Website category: sports
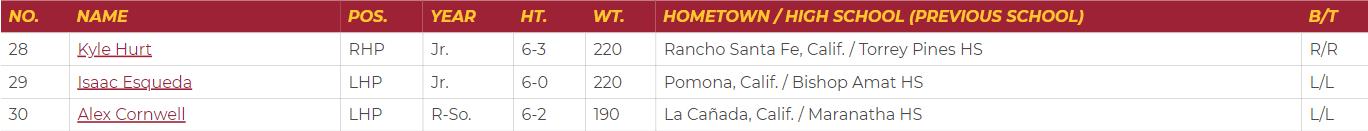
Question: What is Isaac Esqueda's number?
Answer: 29

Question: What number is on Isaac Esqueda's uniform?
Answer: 29

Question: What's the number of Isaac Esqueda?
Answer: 29

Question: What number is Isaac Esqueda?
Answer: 29

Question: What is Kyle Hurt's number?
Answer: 28

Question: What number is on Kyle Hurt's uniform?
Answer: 28

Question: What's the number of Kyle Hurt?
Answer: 28

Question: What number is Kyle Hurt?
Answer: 28

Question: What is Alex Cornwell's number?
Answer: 30

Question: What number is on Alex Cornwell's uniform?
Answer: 30

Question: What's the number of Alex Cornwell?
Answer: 30

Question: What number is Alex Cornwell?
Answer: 30

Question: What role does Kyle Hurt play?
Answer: RHP

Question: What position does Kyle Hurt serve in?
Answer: RHP

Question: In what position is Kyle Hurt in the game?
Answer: RHP

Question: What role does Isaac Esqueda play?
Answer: LHP

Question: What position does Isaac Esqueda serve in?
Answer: LHP

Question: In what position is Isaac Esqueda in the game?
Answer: LHP

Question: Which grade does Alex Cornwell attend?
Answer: R-So.

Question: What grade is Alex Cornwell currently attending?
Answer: R-So.

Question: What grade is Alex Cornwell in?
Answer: R-So.

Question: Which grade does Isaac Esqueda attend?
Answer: Jr.

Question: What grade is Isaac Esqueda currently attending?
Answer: Jr.

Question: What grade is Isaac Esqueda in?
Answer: Jr.

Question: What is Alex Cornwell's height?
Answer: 6-2

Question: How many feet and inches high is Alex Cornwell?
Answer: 6-2

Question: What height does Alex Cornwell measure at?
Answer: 6-2

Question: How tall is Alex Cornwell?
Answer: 6-2

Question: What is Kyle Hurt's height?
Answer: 6-3

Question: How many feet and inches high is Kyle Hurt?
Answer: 6-3

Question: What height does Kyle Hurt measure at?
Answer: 6-3

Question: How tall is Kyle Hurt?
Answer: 6-3

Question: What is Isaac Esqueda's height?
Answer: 6-0

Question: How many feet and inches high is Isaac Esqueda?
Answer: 6-0

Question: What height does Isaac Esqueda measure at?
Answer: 6-0

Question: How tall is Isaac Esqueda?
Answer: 6-0

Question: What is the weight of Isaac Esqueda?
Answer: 220

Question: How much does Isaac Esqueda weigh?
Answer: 220

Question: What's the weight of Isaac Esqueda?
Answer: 220

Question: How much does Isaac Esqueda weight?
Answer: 220

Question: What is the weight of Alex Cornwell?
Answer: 190

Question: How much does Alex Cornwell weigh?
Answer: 190

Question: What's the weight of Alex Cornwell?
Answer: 190

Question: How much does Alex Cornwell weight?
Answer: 190

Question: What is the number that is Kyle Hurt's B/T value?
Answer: R/R

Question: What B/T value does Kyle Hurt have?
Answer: R/R

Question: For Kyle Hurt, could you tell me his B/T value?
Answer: R/R

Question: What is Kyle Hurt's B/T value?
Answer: R/R

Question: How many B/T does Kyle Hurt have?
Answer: R/R

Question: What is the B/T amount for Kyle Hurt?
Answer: R/R

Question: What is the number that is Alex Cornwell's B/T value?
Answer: L/L

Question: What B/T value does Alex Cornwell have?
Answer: L/L

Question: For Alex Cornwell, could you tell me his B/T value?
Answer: L/L

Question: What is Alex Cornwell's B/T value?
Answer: L/L

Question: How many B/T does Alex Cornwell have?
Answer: L/L

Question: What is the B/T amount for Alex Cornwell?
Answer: L/L

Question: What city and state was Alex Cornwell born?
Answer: La Caada, Calif.

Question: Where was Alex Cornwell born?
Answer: La Caada, Calif.

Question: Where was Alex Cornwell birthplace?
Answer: La Caada, Calif.

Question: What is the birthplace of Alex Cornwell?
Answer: La Caada, Calif.

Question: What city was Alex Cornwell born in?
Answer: La Caada, Calif.

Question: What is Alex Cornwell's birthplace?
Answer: La Caada, Calif.

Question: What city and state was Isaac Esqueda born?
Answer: Pomona, Calif.

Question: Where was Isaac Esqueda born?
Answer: Pomona, Calif.